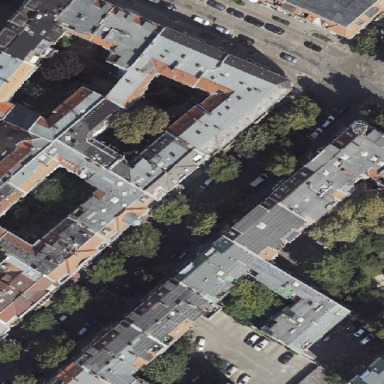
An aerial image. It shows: Apartment building with double saltbox roof shape.